Question: I need a little help to create this. My idea is to have a welcome popup on my web page. When the user firstly loaded the site.
[
And after few seconds i need to place this image on top right corner of the site. like this
<URL>
How can i do this by using bootstrap css. Please help me :)
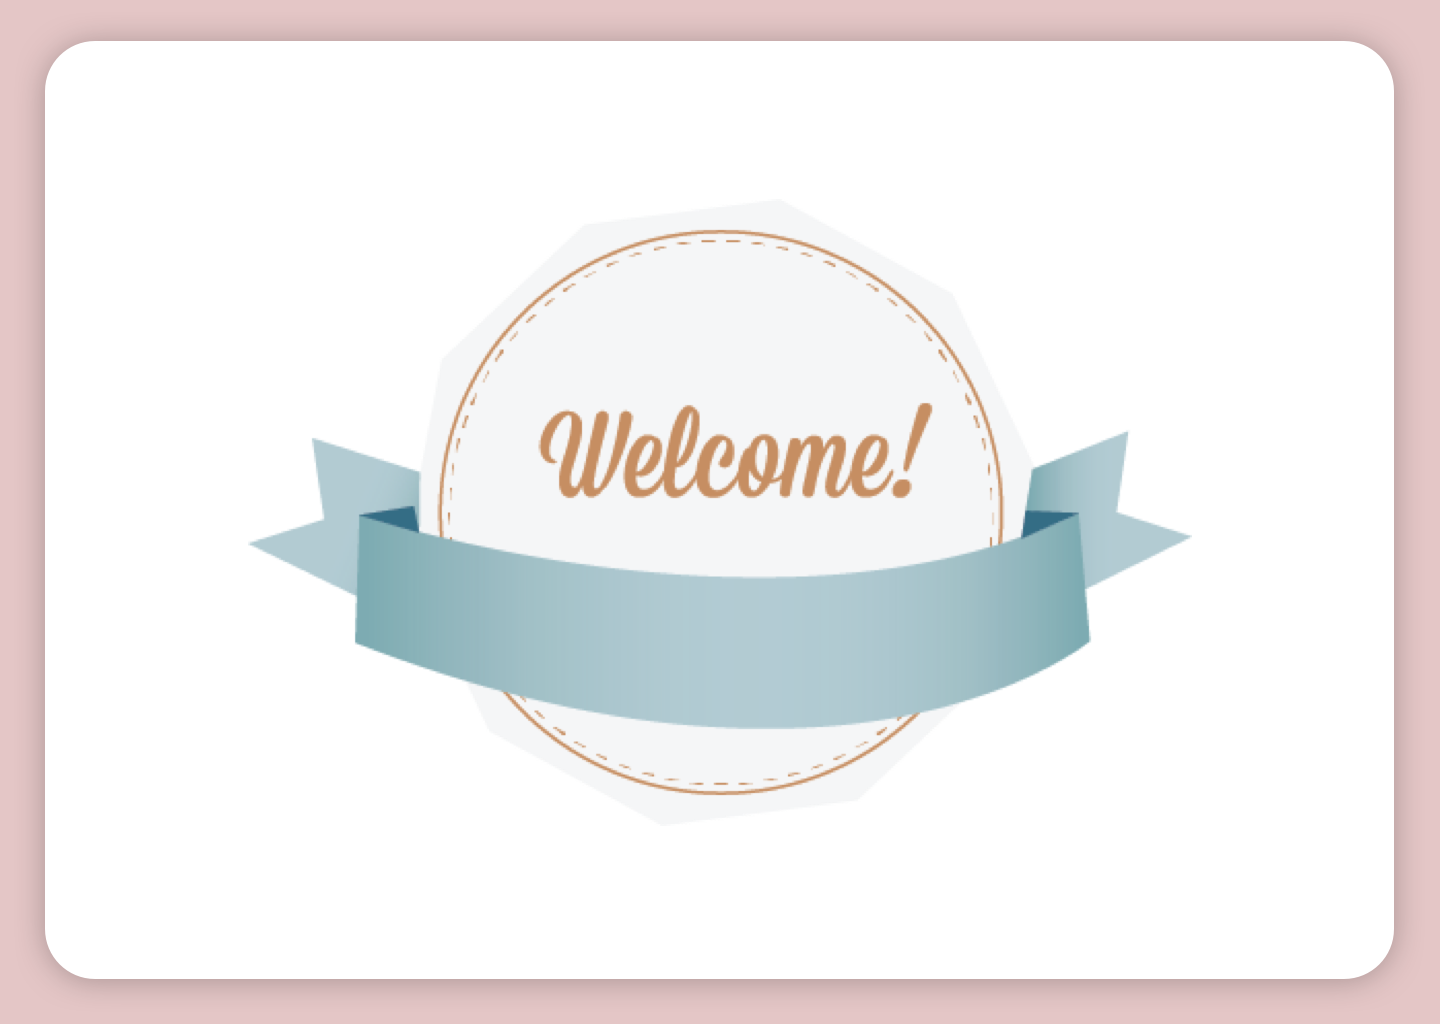
Answer: This is with Bootstrap 4 and JQuery. JQuery slim changed to min to allow animations. Run the code snippet.
'''
<!doctype html>
<html lang="en">
<head>
<!-- Required meta tags -->
<meta charset="utf-8">
<meta name="viewport" content="width=device-width, initial-scale=1, shrink-to-fit=no">
<!-- Bootstrap CSS -->
<link rel="stylesheet" href="https://maxcdn.bootstrapcdn.com/bootstrap/4.0.0/css/bootstrap.min.css" integrity="sha384-Gn5384xqQ1aoWXA+058RXPxPg6fy4IWvTNh0E263XmFcJlSAwiGgFAW/dAiS6JXm" crossorigin="anonymous">
<style>
img {
width: 100%;
width: 100%;
position: relative;
float: right;
}
</style>
<title>Hello, world!</title>
</head>
<body>
<img src="https://i.stack.imgur.com/Jrbqf.png">
<!-- Optional JavaScript -->
<!-- jQuery first, then Popper.js, then Bootstrap JS -->
<script
src="https://code.jquery.com/jquery-3.3.1.min.js"
integrity="sha256-FgpCb/KJQlLNfOu91ta32o/NMZxltwRo8QtmkMRdAu8="
crossorigin="anonymous"></script>
<script src="https://cdnjs.cloudflare.com/ajax/libs/popper.js/1.12.9/umd/popper.min.js" integrity="sha384-ApNbgh9B+Y1QKtv3Rn7W3mgPxhU9K/ScQsAP7hUibX39j7fakFPskvXusvfa0b4Q" crossorigin="anonymous"></script>
<script src="https://maxcdn.bootstrapcdn.com/bootstrap/4.0.0/js/bootstrap.min.js" integrity="sha384-JZR6Spejh4U02d8jOt6vLEHfe/JQGiRRSQQxSfFWpi1MquVdAyjUar5+76PVCmYl" crossorigin="anonymous"></script>
<script>
$( document ).ready(function() {
$('img')
.hide()
.fadeIn(1000)
.delay(2000)
.animate({
width: "50%",
height: "50%"
}, 1500);
});
</script>
</body>
</html>
'''